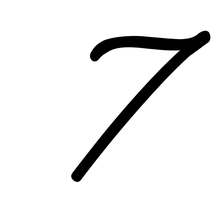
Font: MeowScript-Regular